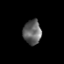
Tissue: prostate
Cell type: T cells
Senescence score: 0.3331
Nuclear area (px): 430
Mean DAPI intensity: 99.63